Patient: sex M, age 58
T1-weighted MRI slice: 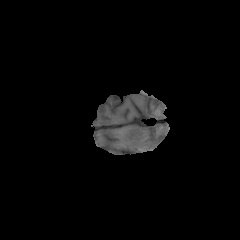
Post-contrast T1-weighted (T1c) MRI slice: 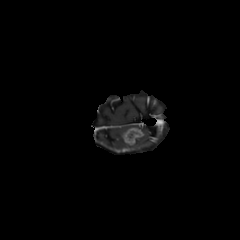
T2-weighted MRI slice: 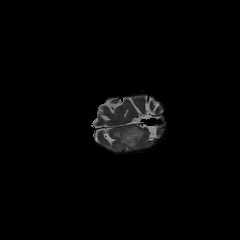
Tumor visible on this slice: yes
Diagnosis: Glioblastoma, IDH-wildtype
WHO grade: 4